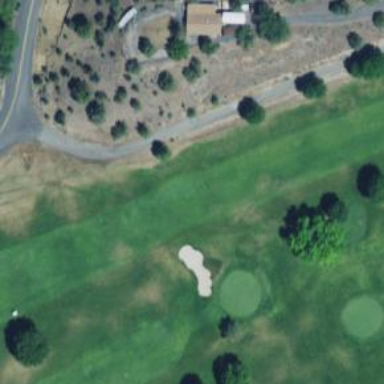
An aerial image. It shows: View of golf hole.